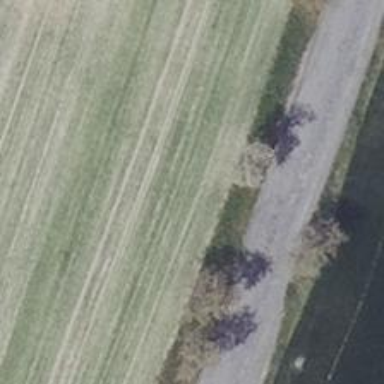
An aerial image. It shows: Deciduous tree with broadleaved leaves.